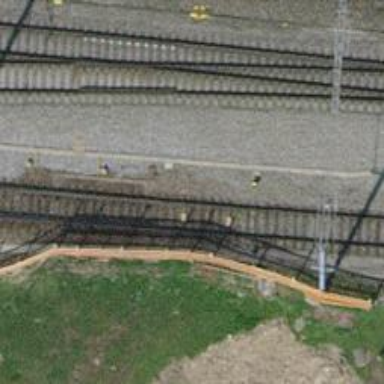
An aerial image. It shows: Railway switch.